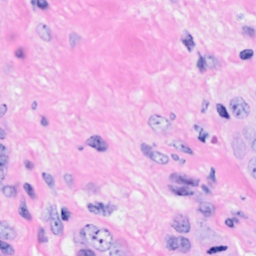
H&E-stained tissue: Breast